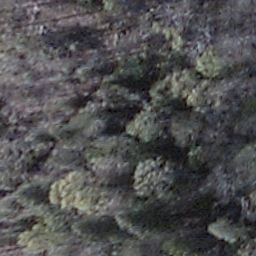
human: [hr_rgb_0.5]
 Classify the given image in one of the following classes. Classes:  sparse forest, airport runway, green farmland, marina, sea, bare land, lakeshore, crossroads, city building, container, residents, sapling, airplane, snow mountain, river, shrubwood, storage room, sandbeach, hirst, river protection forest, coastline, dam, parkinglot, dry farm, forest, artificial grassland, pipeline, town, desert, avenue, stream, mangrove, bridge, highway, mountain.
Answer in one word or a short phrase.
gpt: shrubwood